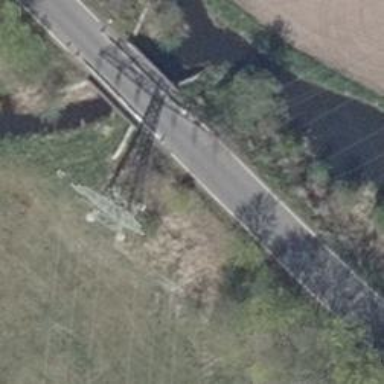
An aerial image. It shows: Tertiary road on asphalt surface crossing over bridge.